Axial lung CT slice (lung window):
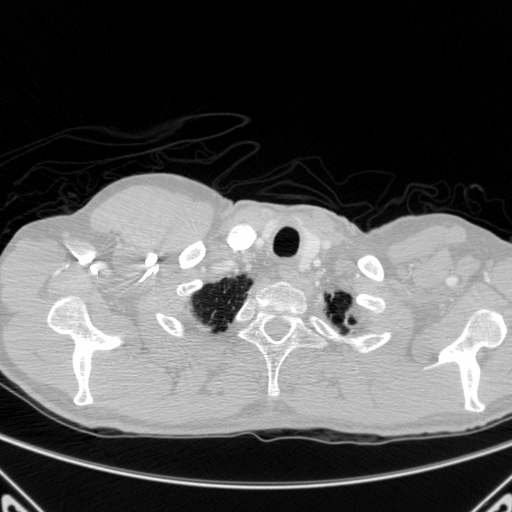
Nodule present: no